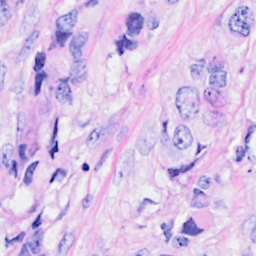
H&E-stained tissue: Breast